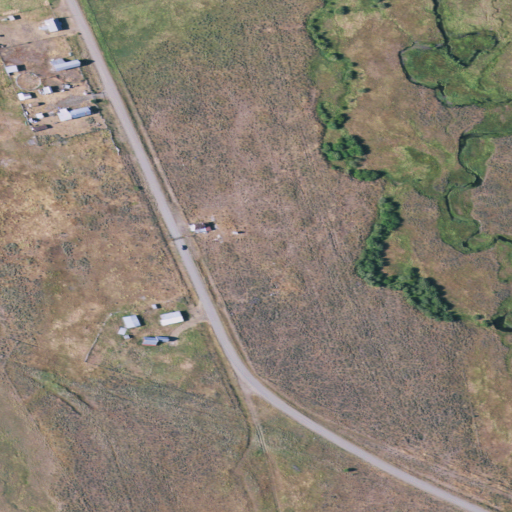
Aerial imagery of valley in Oregon named Whitney Valley containing shrub, herbaceous wetlands, grassland, woody wetlands, and open development